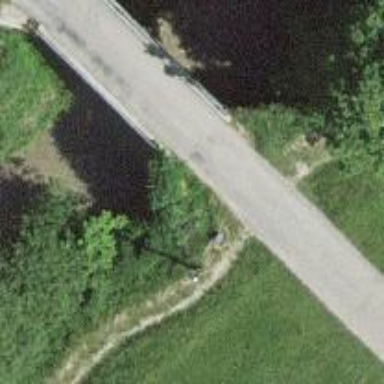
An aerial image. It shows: Service road that crosses over bridge.